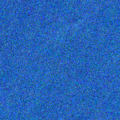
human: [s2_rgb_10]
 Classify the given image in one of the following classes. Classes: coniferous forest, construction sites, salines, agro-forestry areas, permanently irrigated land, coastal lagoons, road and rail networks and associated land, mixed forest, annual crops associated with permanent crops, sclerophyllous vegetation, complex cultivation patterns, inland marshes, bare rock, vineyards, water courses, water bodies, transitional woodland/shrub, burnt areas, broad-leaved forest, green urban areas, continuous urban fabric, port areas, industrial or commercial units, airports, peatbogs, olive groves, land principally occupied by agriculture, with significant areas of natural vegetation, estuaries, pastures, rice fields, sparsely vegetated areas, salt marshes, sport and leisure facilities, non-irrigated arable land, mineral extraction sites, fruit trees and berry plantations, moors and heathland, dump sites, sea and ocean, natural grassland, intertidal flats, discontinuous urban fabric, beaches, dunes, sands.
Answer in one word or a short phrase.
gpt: sea and ocean